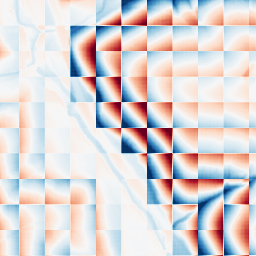
Category: wavelet
Decomposition family: wavelet_dwt
Decomposition parameters: wavelet: haar
level: 5
Upsampling method: sinc_blackman
Upsampling parameters: scale: 2
kernel_size: 4
Upsampling scale: 2